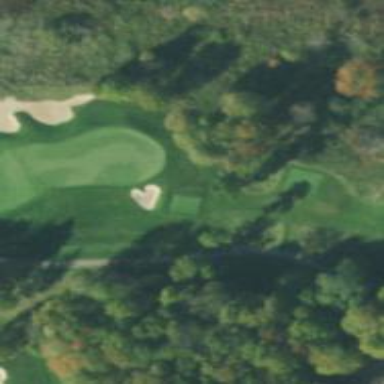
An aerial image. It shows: Golf rough area.